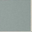
Piece: xx